Field crop: maize
Growth stage: 2
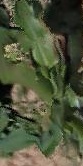
Species: maize